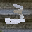
Label: 3